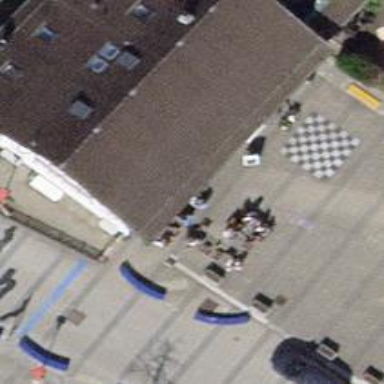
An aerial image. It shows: Café.